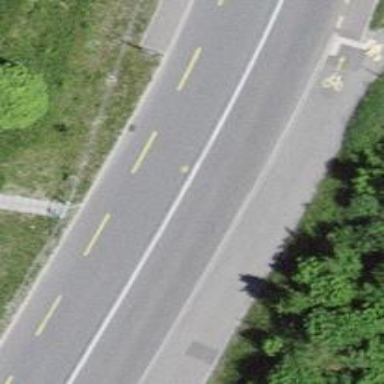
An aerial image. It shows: Secondary road with asphalt surface and cycle track on the left.